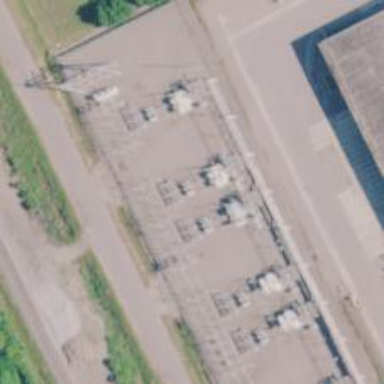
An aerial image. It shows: Switch for power supply.